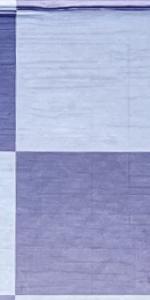
Label: Empty